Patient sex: F
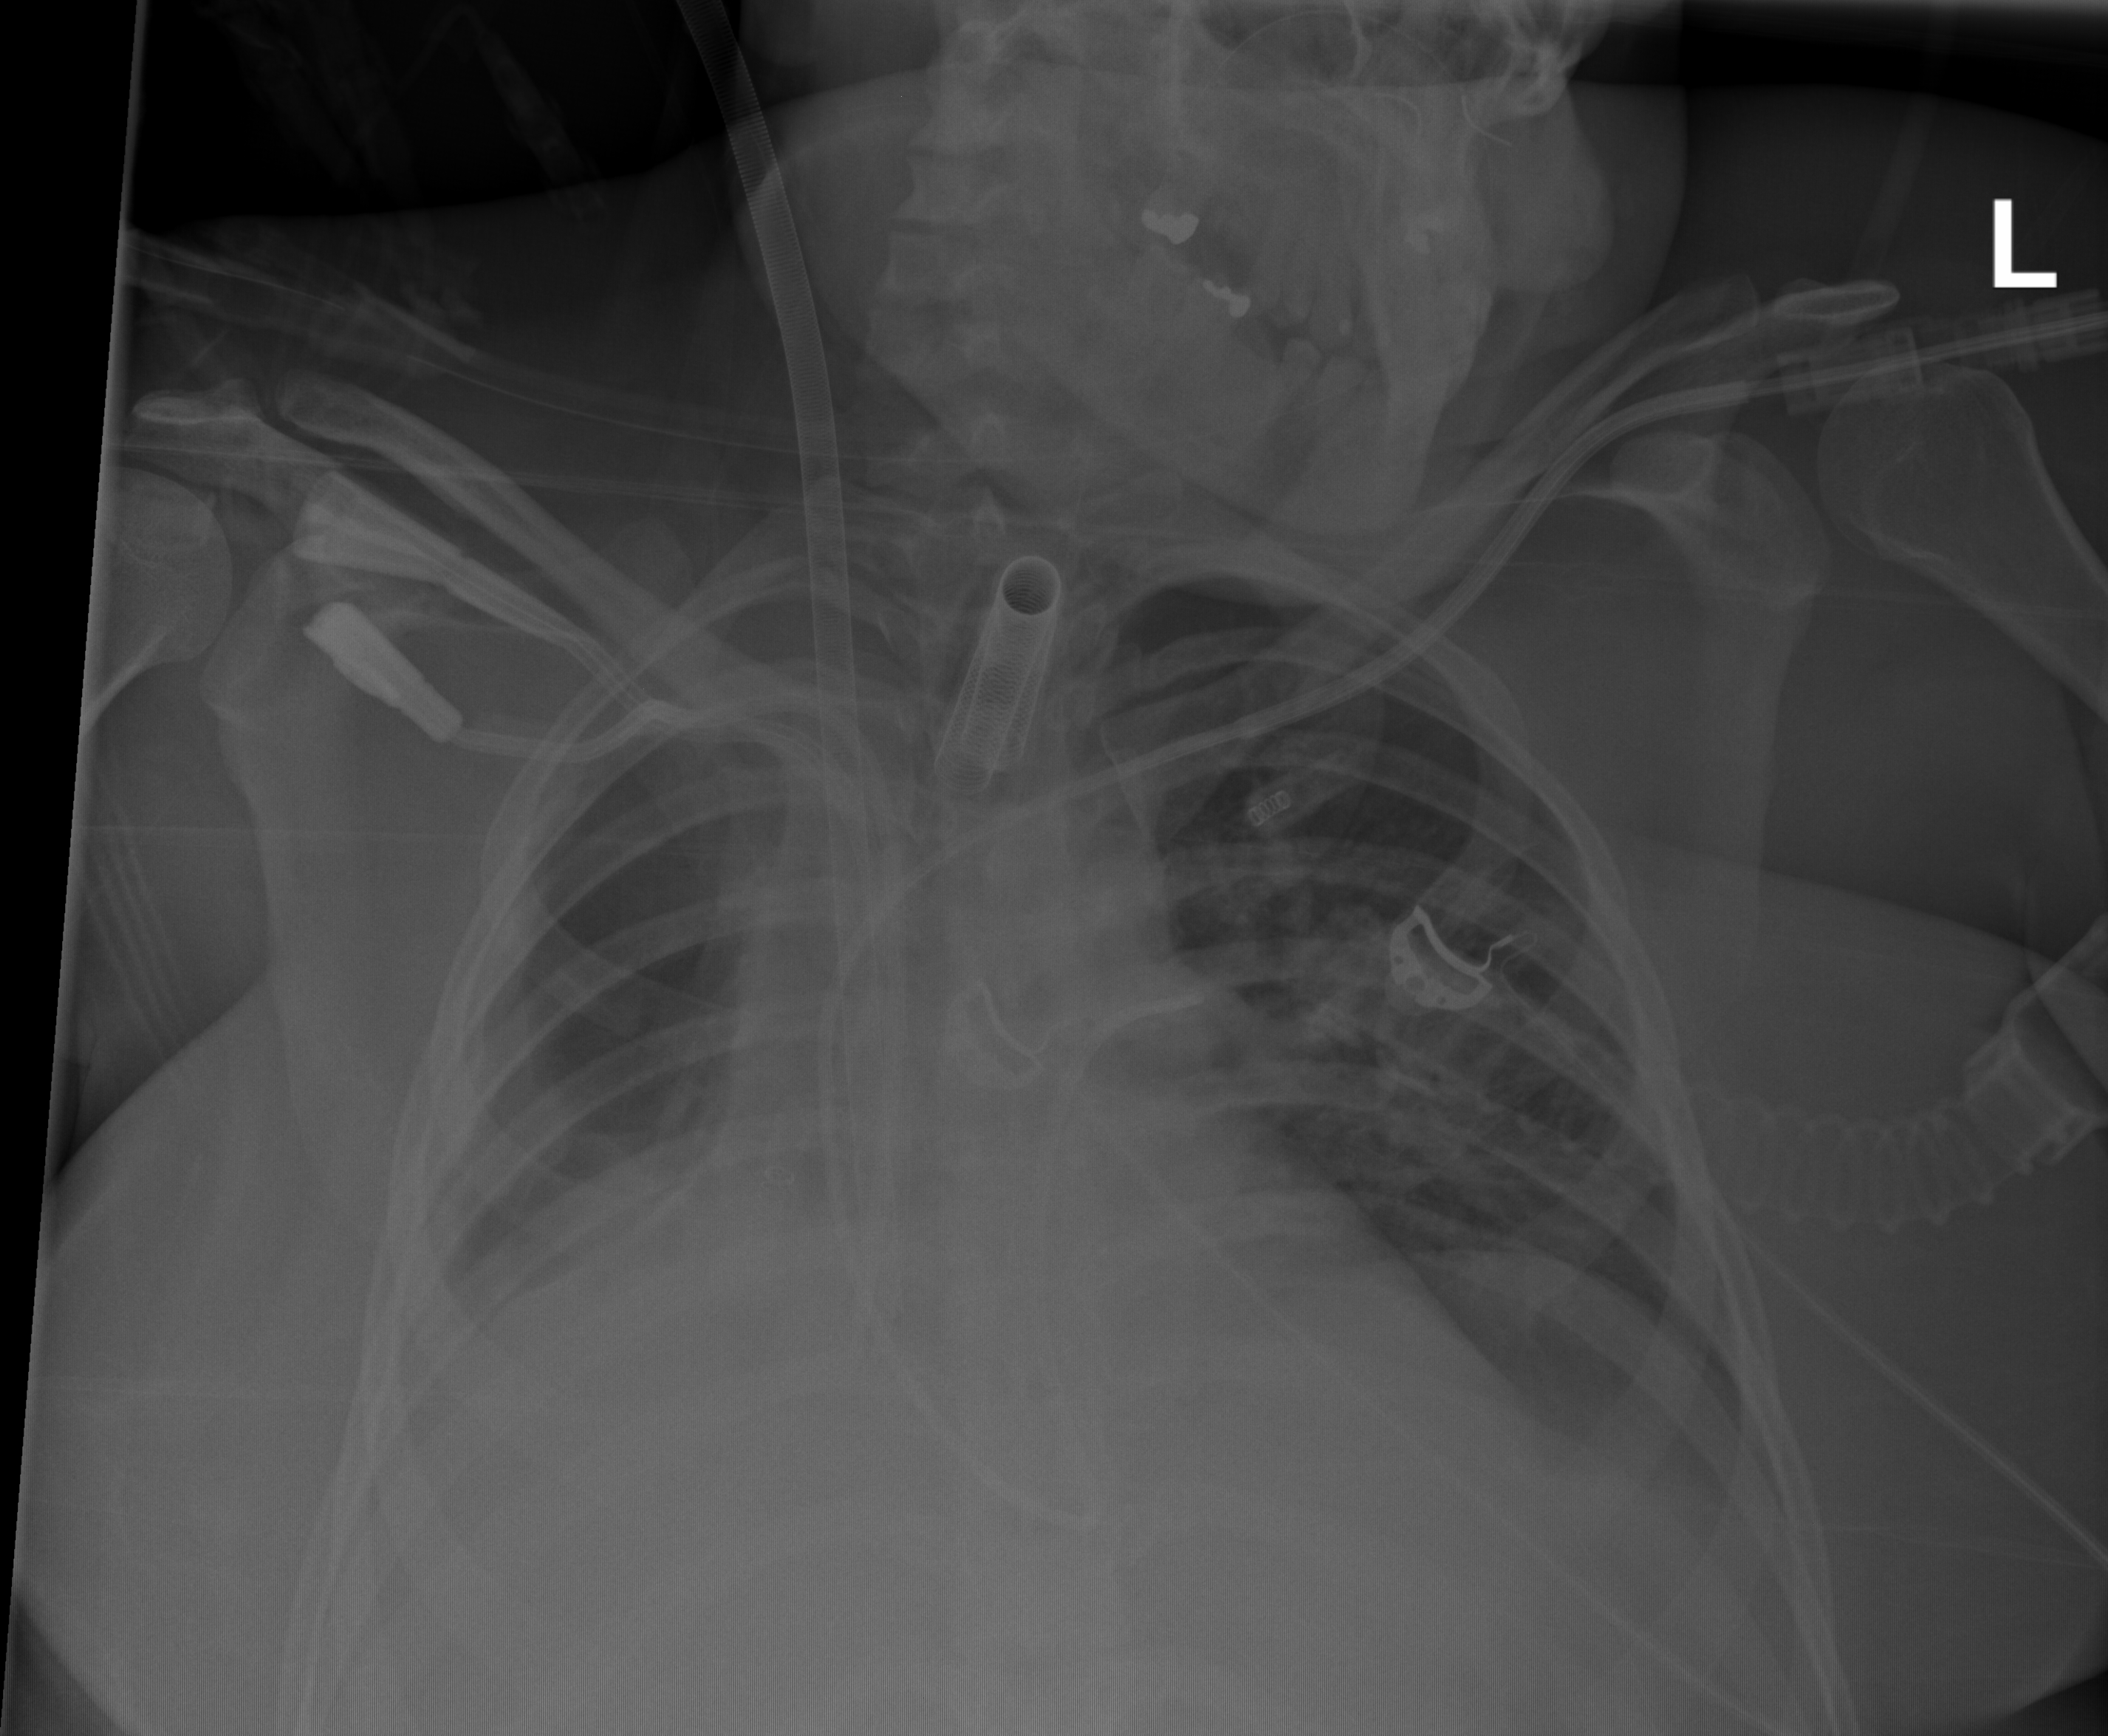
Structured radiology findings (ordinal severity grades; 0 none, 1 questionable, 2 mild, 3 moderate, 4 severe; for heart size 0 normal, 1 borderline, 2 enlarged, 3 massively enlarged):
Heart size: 0
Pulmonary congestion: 0
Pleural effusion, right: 0
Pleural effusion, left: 0
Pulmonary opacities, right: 2
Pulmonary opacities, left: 2
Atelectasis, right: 3
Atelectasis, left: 2